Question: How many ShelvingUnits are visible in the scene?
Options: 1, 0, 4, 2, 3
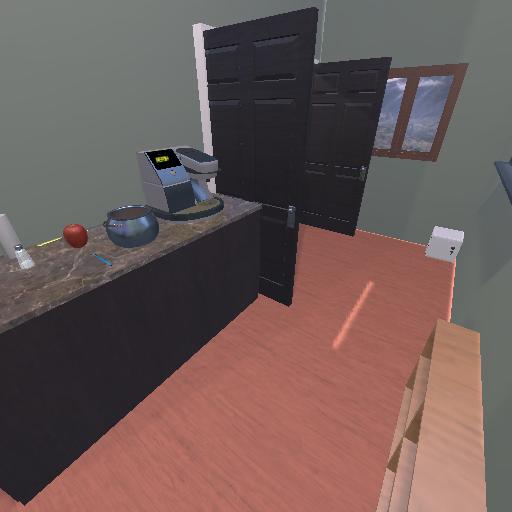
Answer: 1